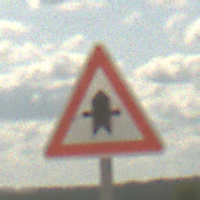
Verkehrszeichen: Vorfahrt
Umgebung: Outdoor, Beach
Tageszeit: Midday
Wetter: PartlyCloudy
Licht: Natural
Jahreszeit: NotSpecified
Kontrast: HighContrast